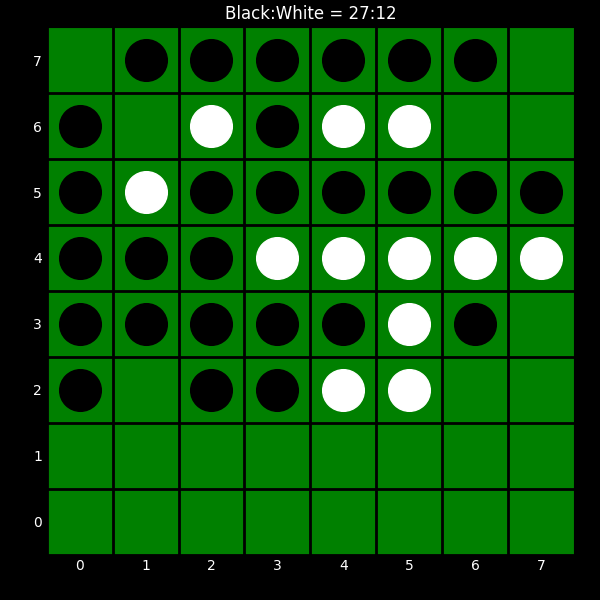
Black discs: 27
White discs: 12